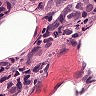
Metastatic tissue present: yes